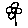
Label: flower